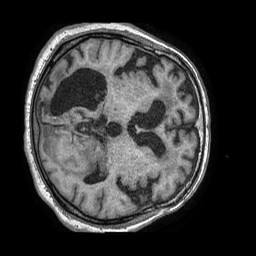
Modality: T1w
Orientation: axial
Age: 78
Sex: male
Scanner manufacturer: philips
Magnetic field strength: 1.5 T
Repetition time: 0.007851 s
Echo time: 0.003611 s